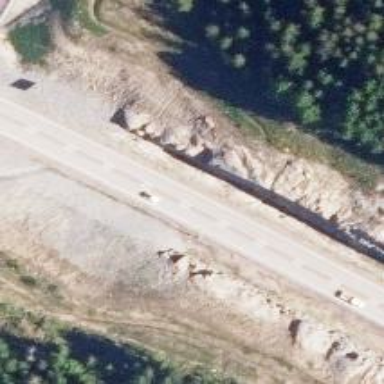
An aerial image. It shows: Asphalt motorroad with trunk classification.